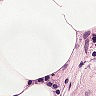
Metastatic tissue present: no